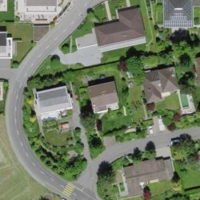
EUNIS habitat code: 55
Species observed at this site:
Fraxinus excelsior